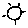
Label: sun